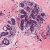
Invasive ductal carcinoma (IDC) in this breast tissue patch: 0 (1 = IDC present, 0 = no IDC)